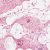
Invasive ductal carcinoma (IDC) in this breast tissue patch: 0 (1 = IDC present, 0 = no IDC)